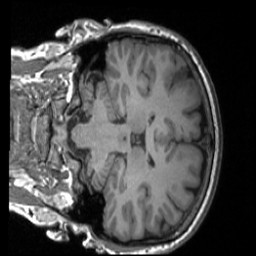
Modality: T1w
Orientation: coronal
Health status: ill
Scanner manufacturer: siemens
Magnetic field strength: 3 T
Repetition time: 1.9 s
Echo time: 0.00251 s